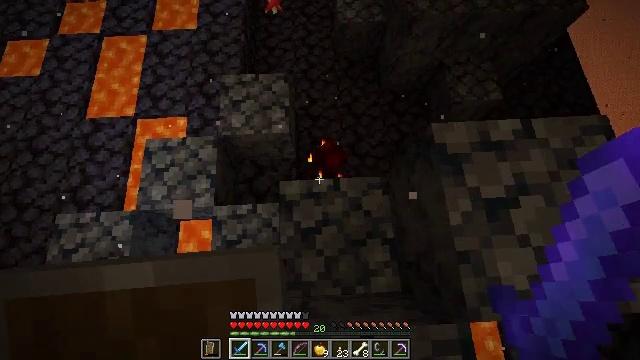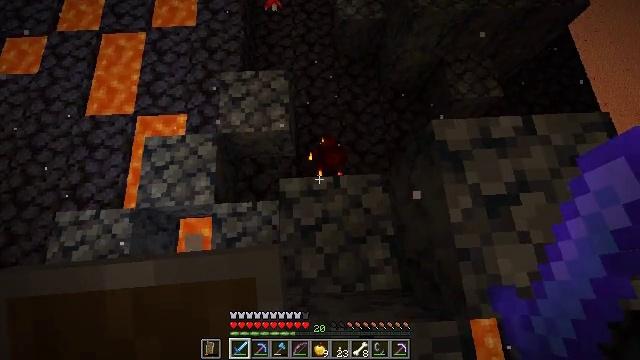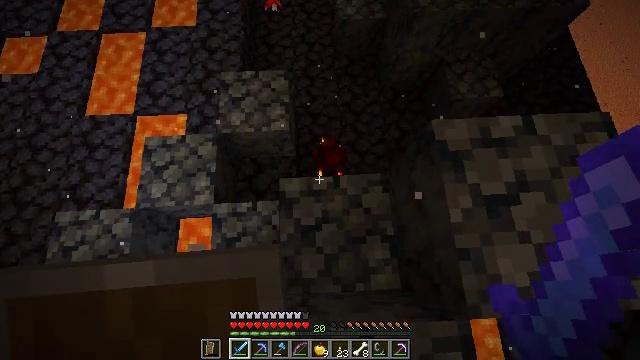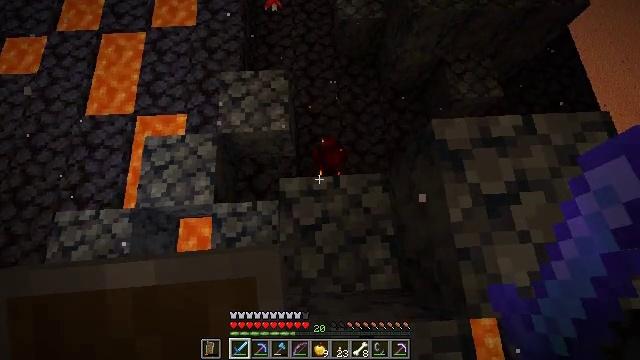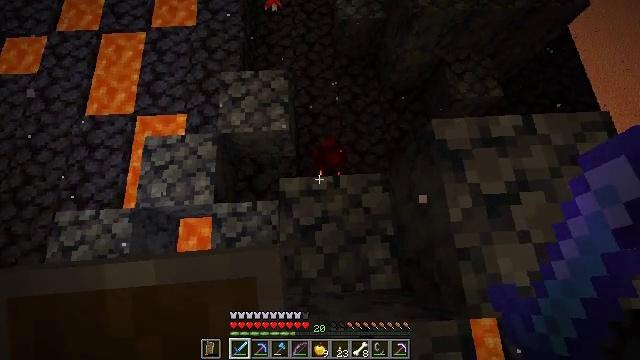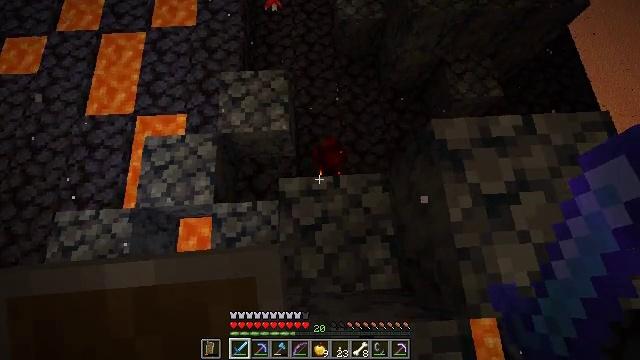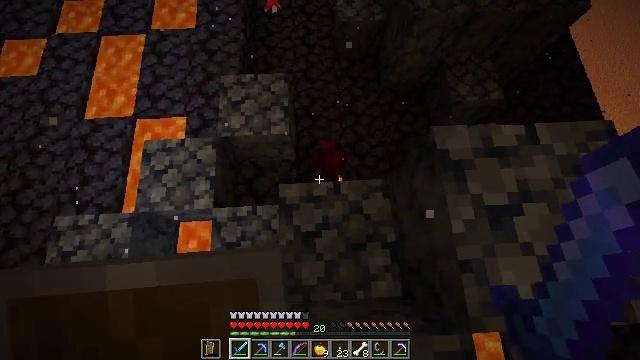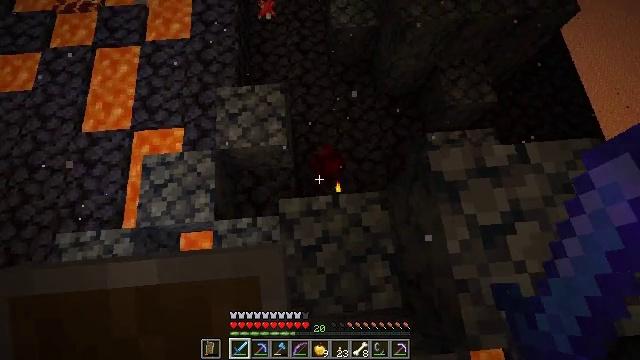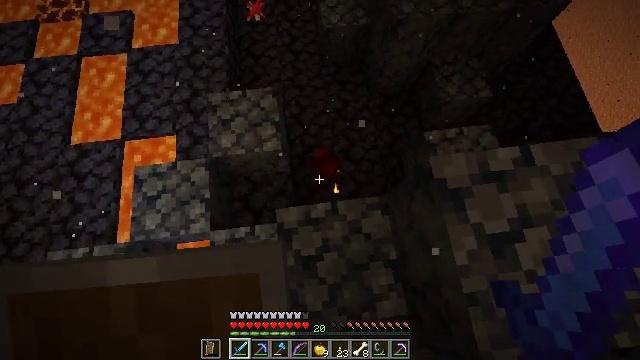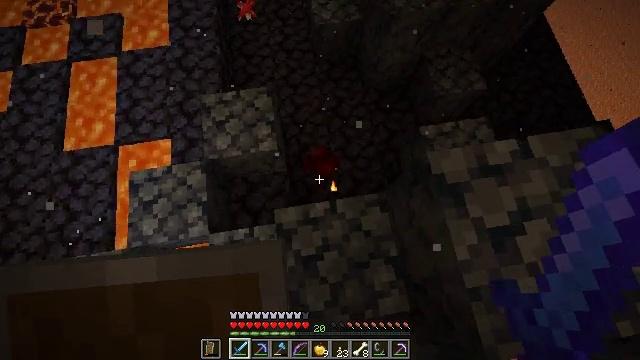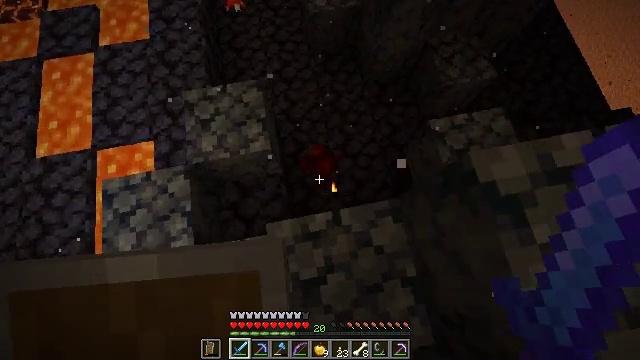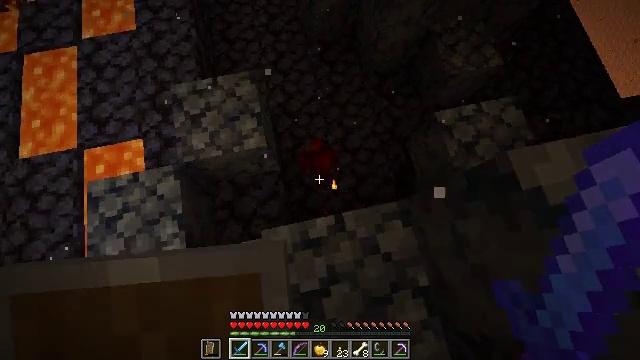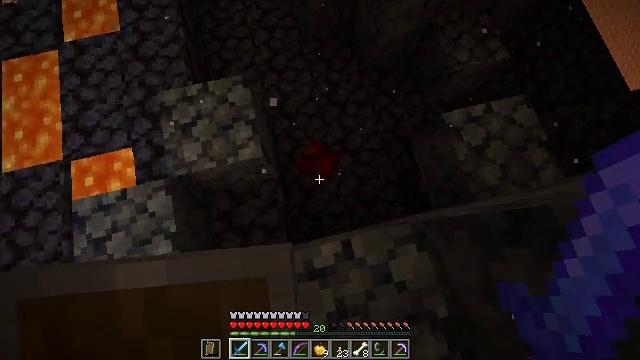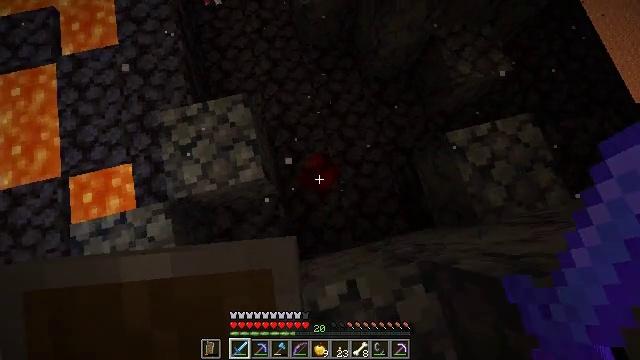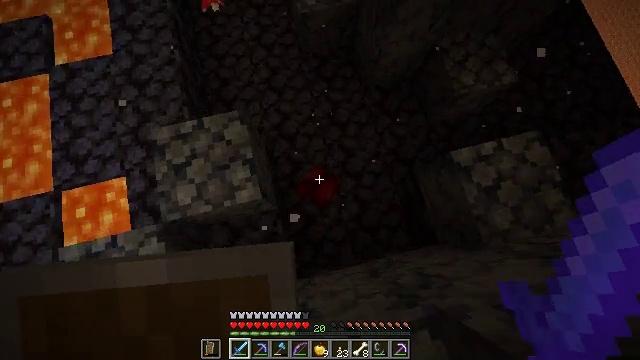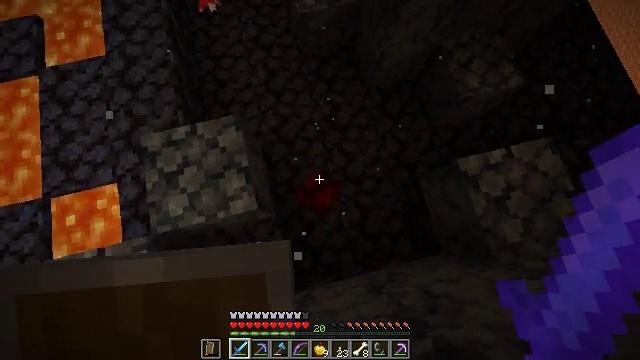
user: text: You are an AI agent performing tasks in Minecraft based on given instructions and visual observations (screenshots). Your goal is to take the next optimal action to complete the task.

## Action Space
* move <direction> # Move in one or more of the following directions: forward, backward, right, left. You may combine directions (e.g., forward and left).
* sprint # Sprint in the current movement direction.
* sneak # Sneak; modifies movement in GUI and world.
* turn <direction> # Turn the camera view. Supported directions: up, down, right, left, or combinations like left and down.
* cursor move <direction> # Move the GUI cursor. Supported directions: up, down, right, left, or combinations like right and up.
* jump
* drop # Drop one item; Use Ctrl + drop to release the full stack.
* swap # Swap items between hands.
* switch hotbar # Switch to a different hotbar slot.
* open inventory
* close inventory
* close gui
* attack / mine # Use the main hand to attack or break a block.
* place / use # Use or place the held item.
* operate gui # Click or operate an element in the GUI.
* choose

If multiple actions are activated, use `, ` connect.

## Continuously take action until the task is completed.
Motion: motion action
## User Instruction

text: Hunt the magma cube.
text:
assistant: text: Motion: move forward, sneak
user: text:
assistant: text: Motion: move forward, sneak
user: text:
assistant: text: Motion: move forward, sneak
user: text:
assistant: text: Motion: move forward, sneak
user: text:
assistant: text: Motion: move forward, sneak
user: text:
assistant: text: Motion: move forward
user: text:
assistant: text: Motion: move forward, turn right
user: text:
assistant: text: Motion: move forward, turn right
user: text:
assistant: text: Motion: move forward, turn right
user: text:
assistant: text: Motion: move forward, turn right
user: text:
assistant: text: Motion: move forward, turn right and down
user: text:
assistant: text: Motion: move forward, turn right and down
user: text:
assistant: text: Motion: move forward
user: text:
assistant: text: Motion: move forward
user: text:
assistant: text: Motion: no_op
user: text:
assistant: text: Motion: no_op
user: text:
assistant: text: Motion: no_op
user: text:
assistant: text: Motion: no_op
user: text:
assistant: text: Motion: no_op
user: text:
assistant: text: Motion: turn down
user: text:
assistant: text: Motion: turn down
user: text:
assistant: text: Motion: move back
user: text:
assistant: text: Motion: move back, attack / mine
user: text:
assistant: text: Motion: move back, attack / mine
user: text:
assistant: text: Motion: turn up, attack / mine
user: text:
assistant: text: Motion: turn right and up, attack / mine
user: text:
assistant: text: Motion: no_op
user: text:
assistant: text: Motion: no_op